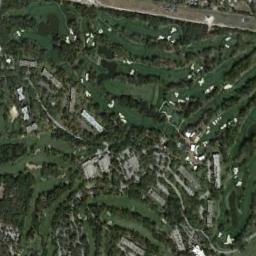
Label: golf_course